Aerial crown-view tile of a tropical tree (Barro Colorado Island, Panama), acquired 20250915:
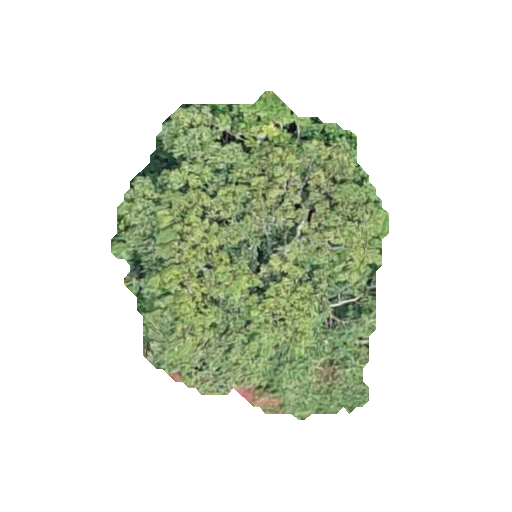
Species: Aiouea montana
GBIF accepted scientific name: Aiouea montana
Crown area: 96.357 m²